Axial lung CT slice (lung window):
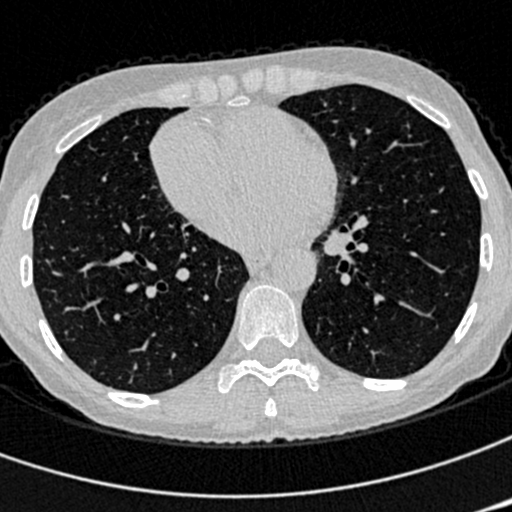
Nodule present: no